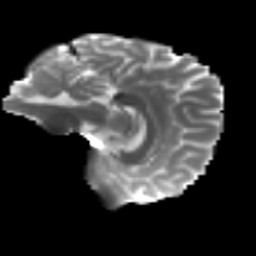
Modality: T2w
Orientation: sagittal
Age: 24
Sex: female
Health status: ill
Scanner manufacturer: siemens
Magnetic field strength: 3 T
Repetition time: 6.5 s
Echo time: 0.062 s